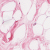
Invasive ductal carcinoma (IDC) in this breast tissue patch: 0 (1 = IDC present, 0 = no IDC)